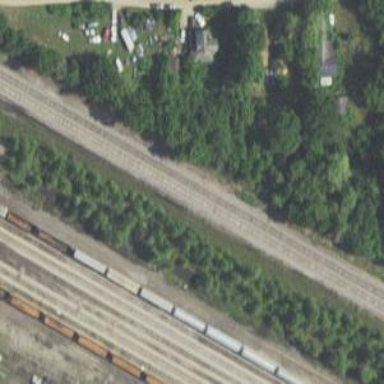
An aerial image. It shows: Railway track.